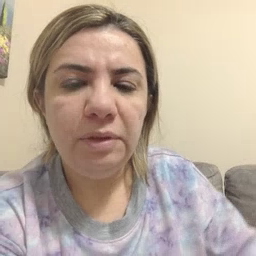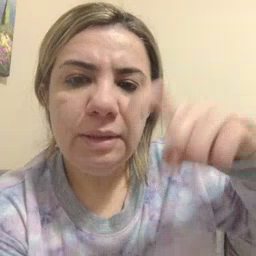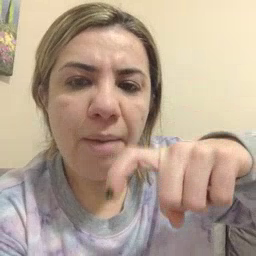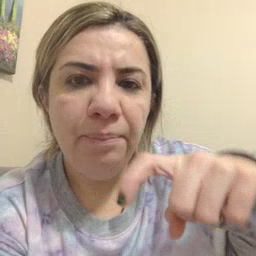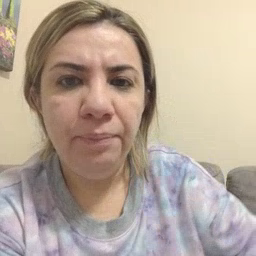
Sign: time